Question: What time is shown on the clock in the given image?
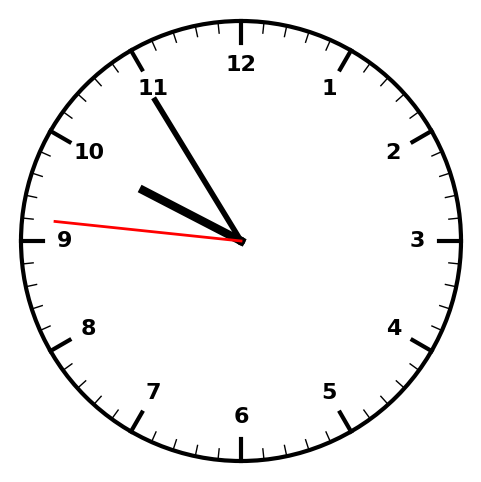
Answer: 09:54:46